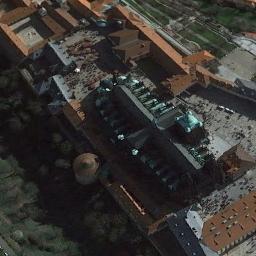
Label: church